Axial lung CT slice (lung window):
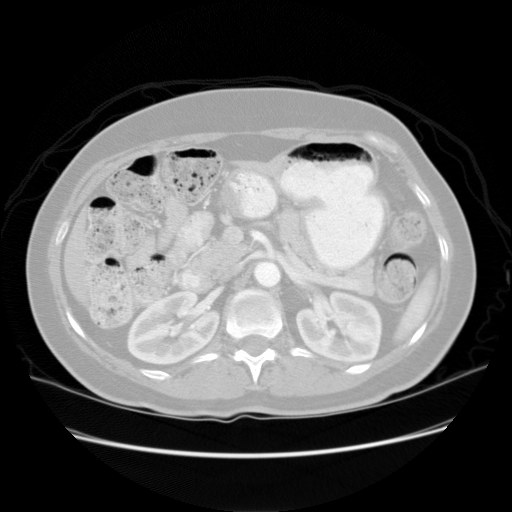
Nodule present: no